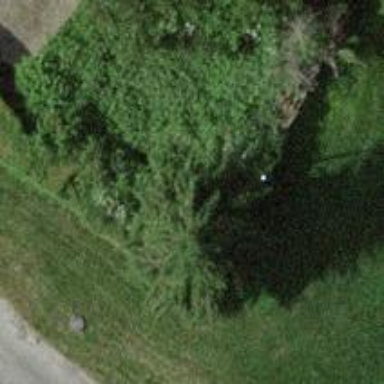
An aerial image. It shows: Needle-leaved tree in nature.